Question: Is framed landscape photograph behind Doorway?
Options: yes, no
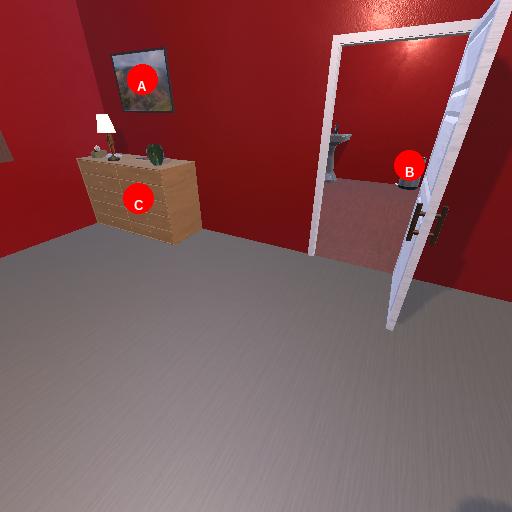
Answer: yes